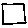
Label: square